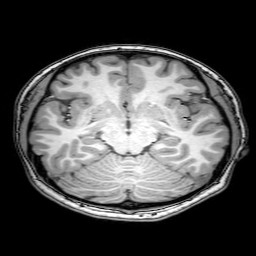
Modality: T1w
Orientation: coronal